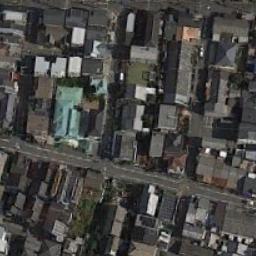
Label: dense_residential